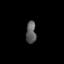
Tissue: skin
Cell type: Fibroblasts
Senescence score: 0.7641
Nuclear area (px): 217
Mean DAPI intensity: 93.037